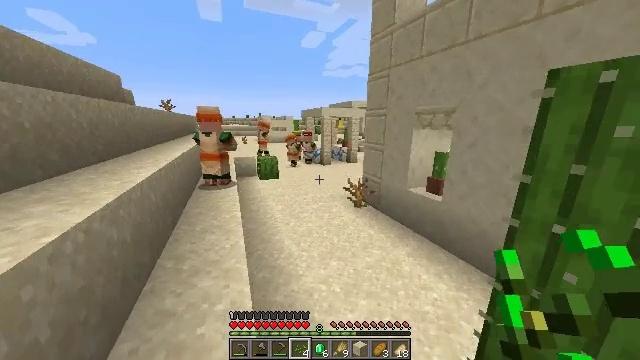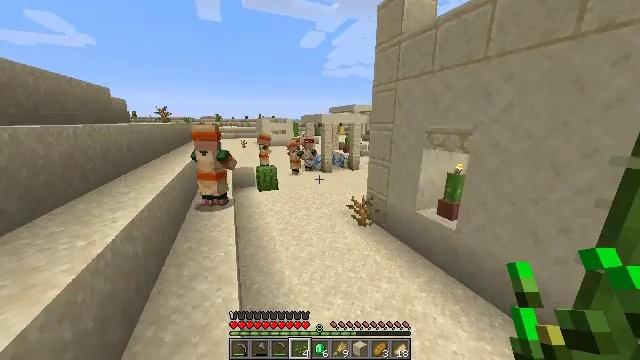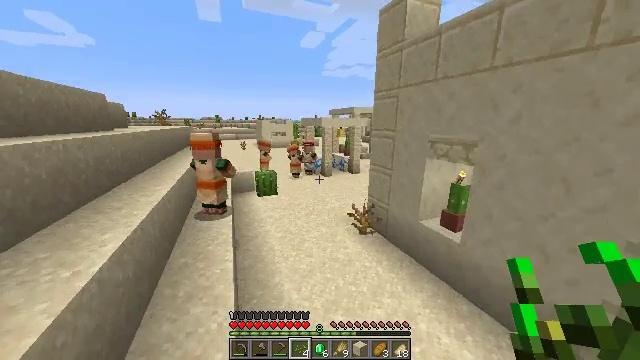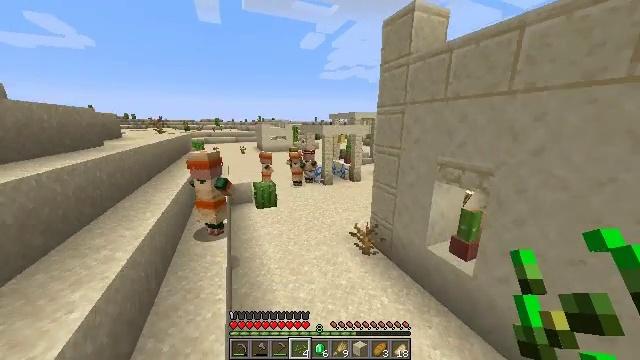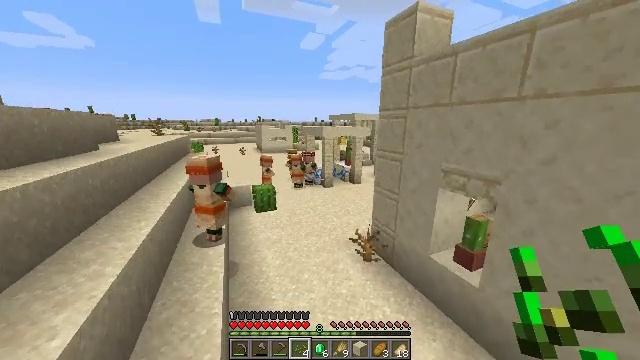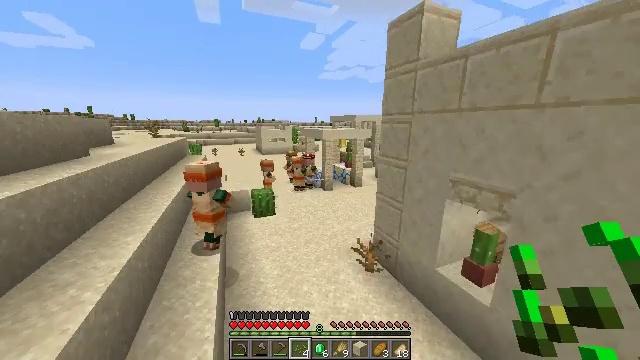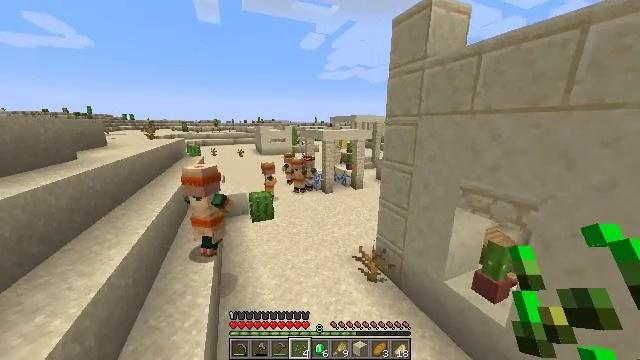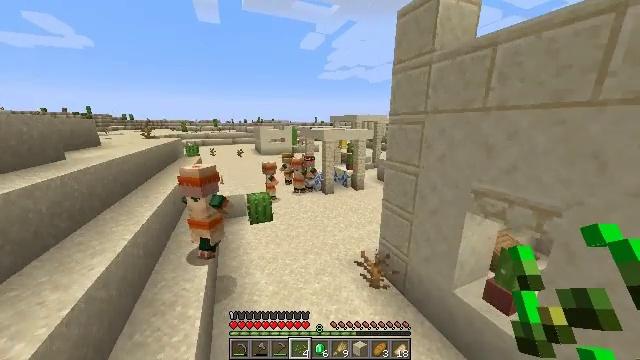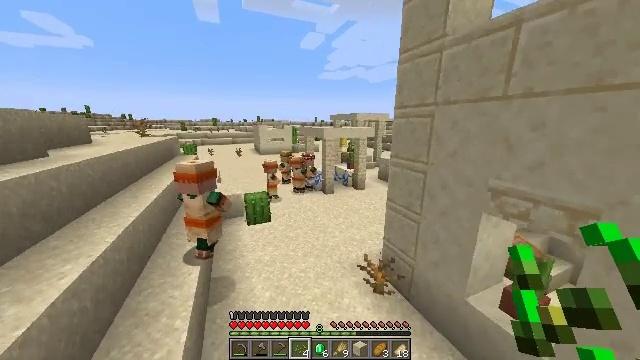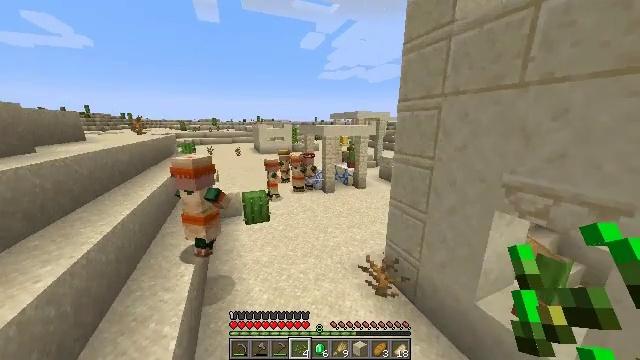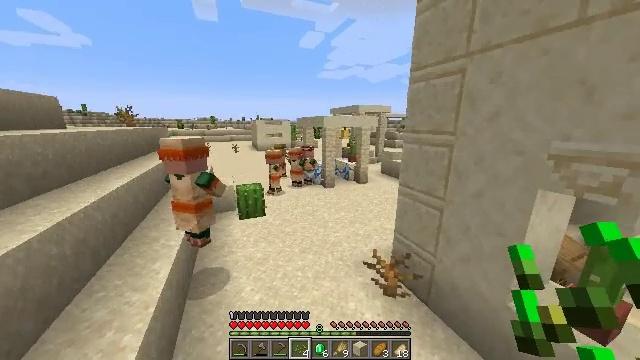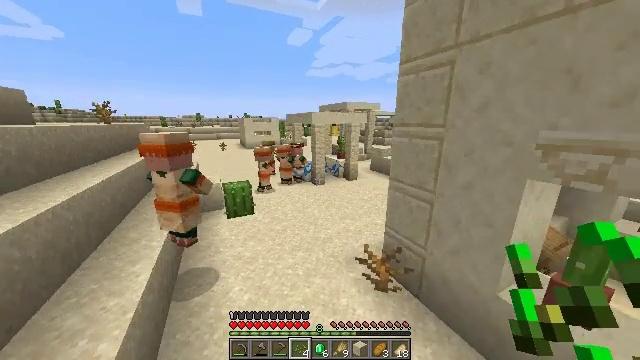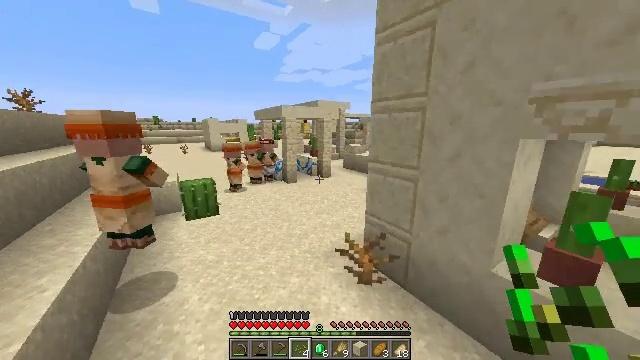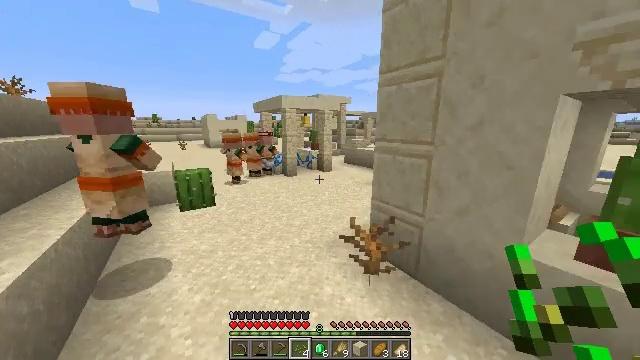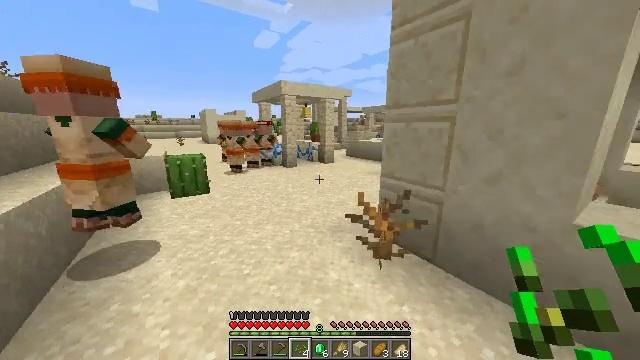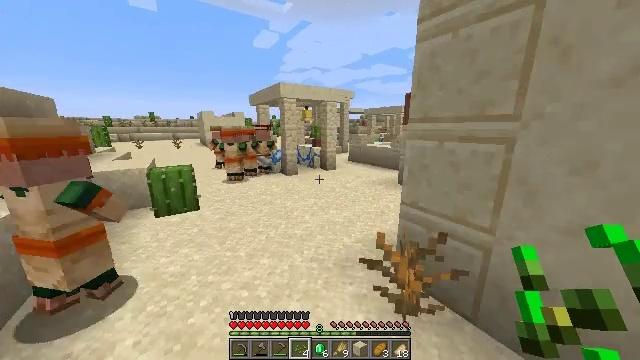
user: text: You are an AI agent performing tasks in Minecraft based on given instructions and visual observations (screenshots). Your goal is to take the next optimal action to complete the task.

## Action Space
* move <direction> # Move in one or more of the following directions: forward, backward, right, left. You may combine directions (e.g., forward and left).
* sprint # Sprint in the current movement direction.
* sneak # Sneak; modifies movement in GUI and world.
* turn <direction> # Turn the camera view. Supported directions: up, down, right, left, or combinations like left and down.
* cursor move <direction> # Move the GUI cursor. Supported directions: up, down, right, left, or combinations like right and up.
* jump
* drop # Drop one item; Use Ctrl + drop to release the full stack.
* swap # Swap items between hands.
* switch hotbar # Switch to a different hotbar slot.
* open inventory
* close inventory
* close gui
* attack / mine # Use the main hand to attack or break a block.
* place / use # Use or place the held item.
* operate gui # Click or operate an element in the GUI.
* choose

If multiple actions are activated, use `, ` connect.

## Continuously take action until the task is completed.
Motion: motion action
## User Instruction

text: Drop an emerald.
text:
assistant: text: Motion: move forward, sprint, jump
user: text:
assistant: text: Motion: move forward, sprint, jump
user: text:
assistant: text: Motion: move forward, sprint, jump
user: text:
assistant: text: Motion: move forward, sprint, jump
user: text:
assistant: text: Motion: move forward, sprint, jump
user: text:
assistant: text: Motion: move forward, sprint, jump
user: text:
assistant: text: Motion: move forward, sprint, jump
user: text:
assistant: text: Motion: move forward, sprint, jump
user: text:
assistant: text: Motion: move forward, sprint, jump
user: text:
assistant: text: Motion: move forward, sprint, jump
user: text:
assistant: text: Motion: move forward, sprint, turn right, jump
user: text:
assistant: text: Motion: move forward, sprint, turn right and up, jump
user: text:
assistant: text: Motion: move forward, sprint, jump
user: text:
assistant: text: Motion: move forward, sprint, jump
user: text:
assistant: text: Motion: move forward, sprint, jump
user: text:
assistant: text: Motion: move forward, sprint, jump
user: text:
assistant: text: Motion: move forward, sprint, jump
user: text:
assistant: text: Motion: move forward, sprint, jump
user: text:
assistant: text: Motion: move forward, sprint, jump
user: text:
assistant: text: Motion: move forward, sprint, jump
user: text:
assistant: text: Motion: move forward, sprint, jump
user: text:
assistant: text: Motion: move forward, sprint, jump
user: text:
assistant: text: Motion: move forward and move left, sprint, turn left, jump
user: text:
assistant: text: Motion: move forward and move left, sprint, turn left, jump
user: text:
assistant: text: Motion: move forward and move left, sprint, turn left, jump
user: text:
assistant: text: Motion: move forward and move left, sprint, jump
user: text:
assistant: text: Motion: move forward and move left, sprint, jump
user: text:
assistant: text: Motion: move forward and move left, sprint, jump
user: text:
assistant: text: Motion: move forward, sprint, jump
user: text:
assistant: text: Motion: move forward, sprint